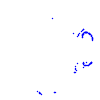
Particle: pion